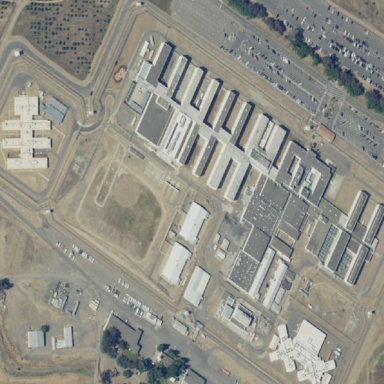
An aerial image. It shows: Prison.